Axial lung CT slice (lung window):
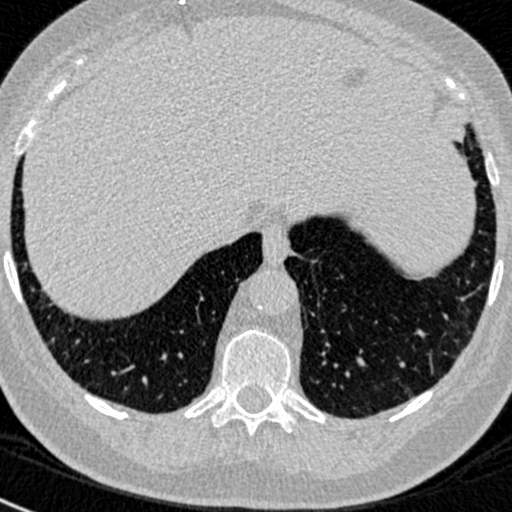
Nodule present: no